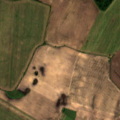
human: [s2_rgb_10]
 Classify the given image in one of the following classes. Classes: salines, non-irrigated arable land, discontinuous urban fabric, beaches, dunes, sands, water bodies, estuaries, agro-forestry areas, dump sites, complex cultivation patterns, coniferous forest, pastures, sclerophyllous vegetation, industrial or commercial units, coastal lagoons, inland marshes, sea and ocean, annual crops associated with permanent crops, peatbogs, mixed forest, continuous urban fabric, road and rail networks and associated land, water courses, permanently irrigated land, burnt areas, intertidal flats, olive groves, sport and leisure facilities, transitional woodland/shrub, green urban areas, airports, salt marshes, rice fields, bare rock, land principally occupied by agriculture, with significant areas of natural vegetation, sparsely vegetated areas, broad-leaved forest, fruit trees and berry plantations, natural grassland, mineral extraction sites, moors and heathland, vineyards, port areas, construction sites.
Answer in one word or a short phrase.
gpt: non-irrigated arable land, complex cultivation patterns, broad-leaved forest